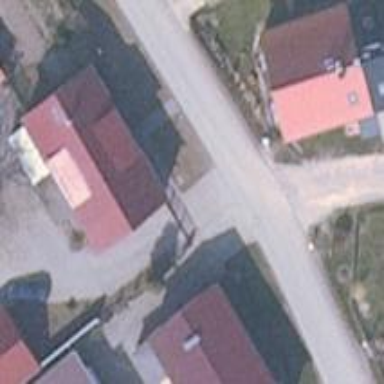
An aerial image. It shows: Smooth asphalt road in residential area.